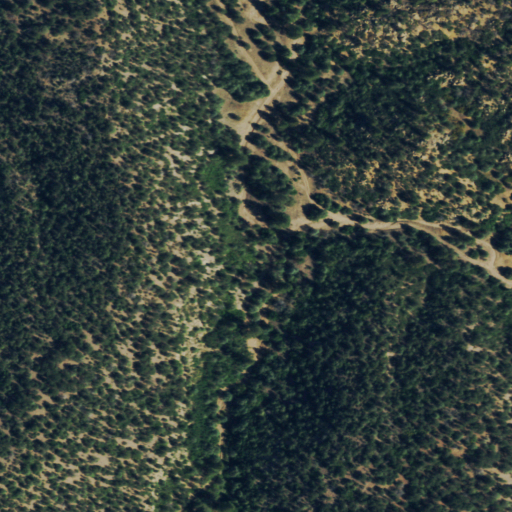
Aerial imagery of valley in Colorado named Deep Gulch containing evergreen forest and shrub